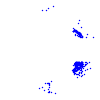
Particle: electron